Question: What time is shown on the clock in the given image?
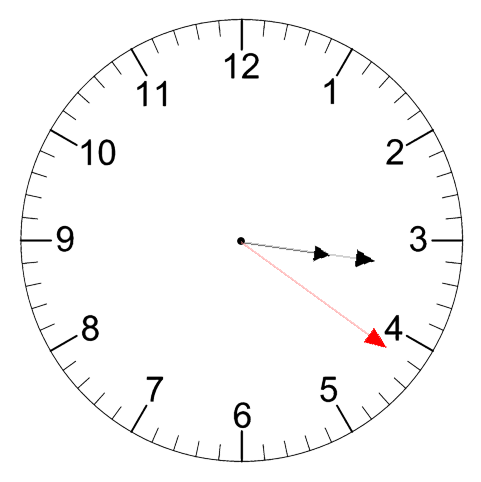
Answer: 03:16:21